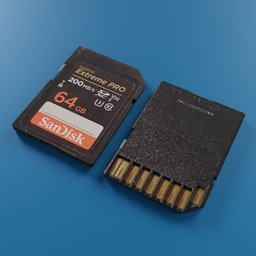
Label: electronics